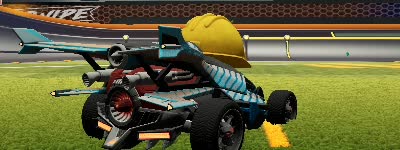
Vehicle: aftershock